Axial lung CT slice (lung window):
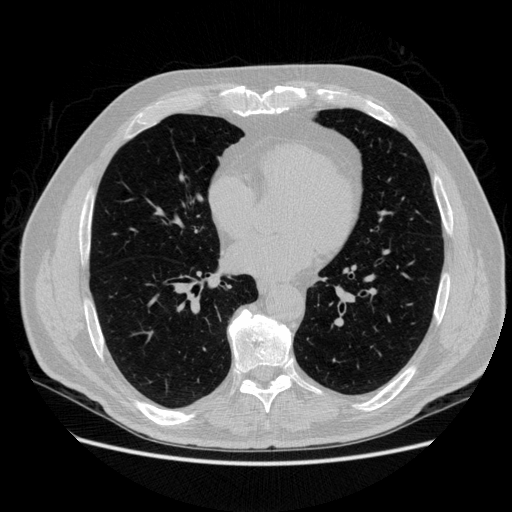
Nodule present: no